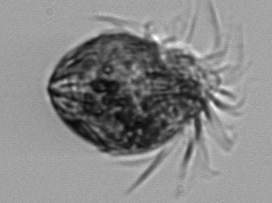
Label: Strombidium_morphotype1